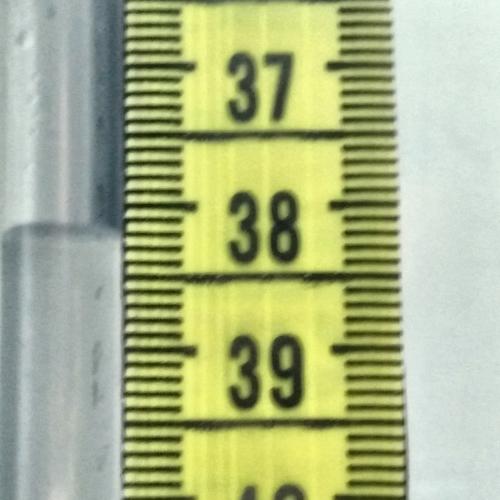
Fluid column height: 38.2 cm